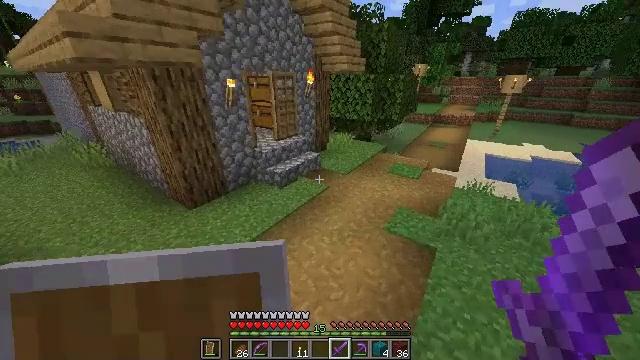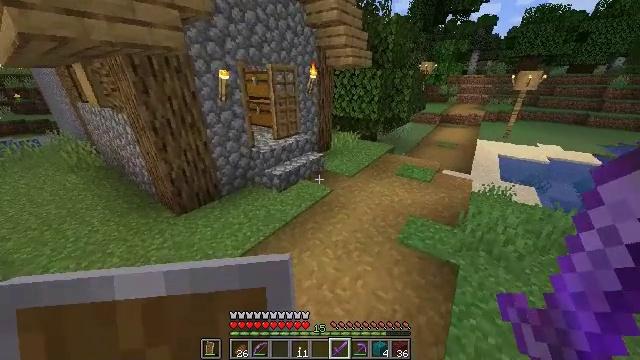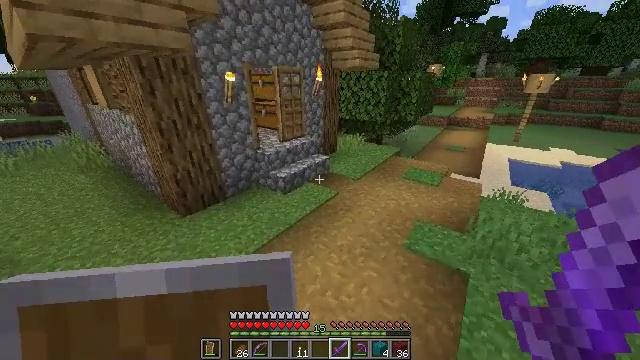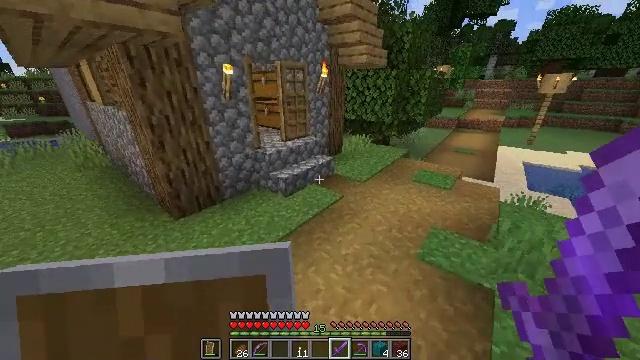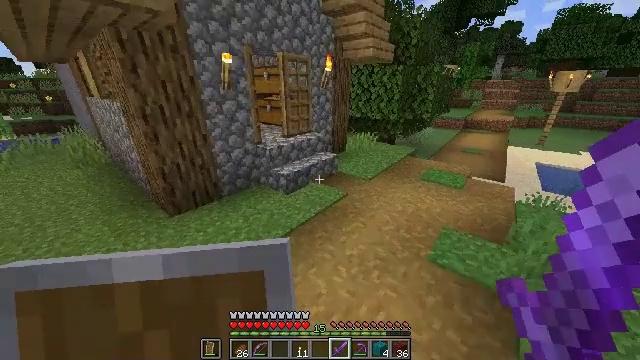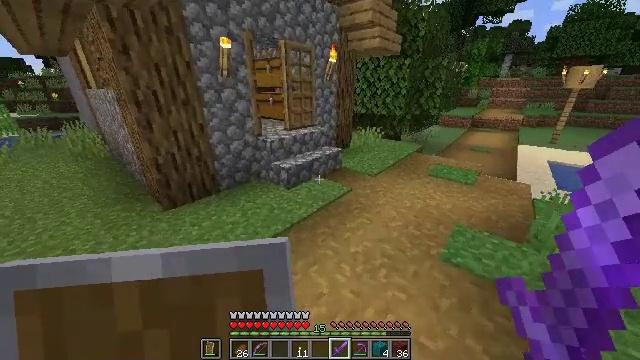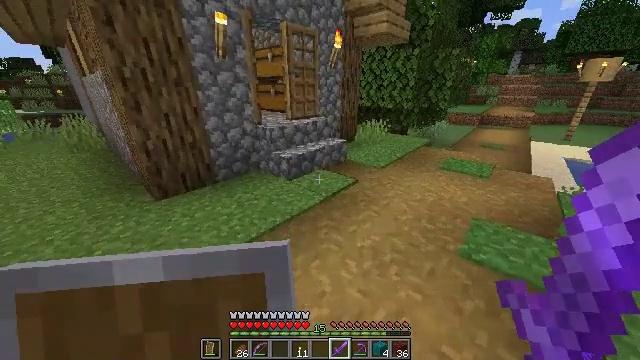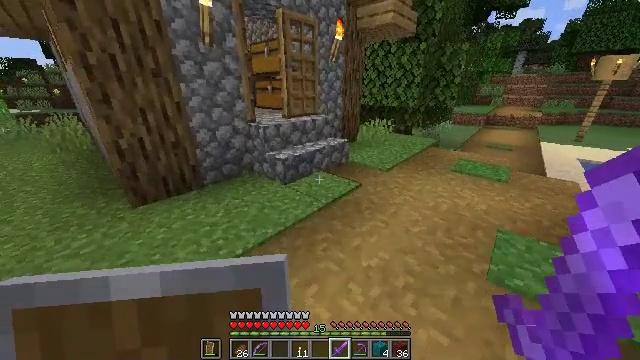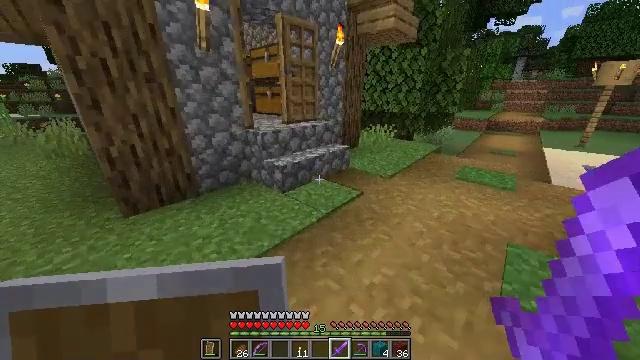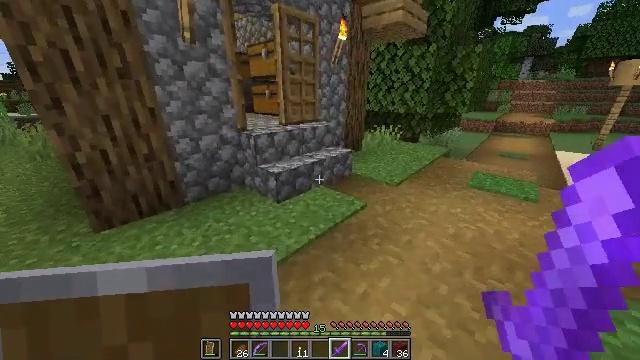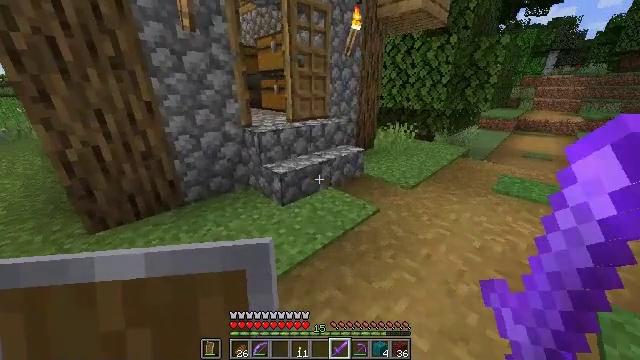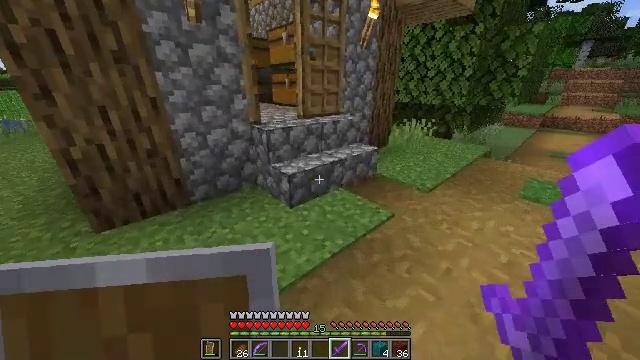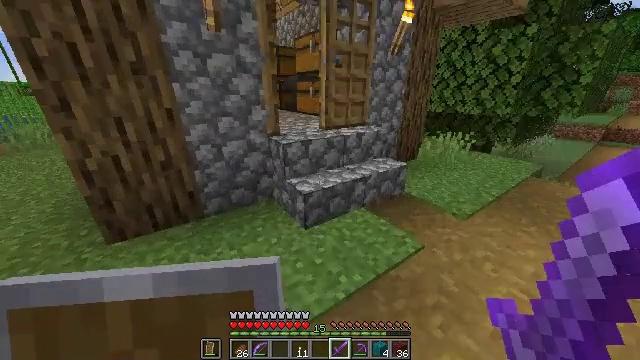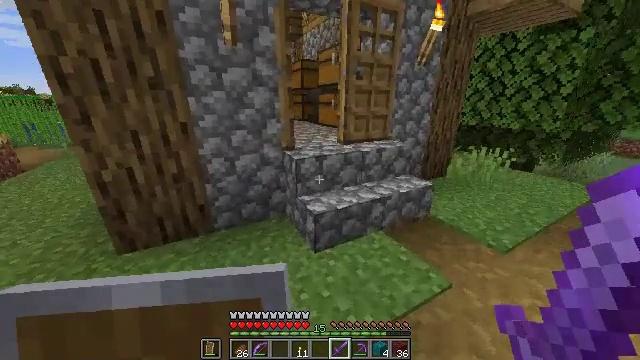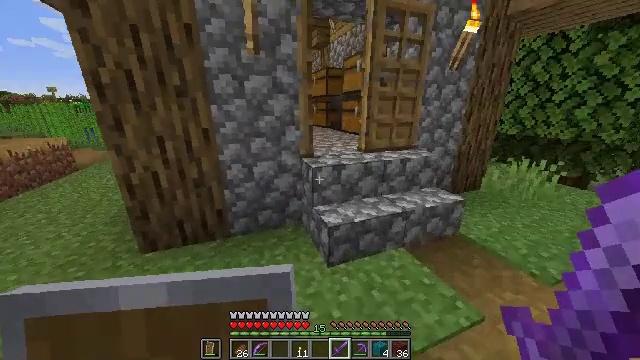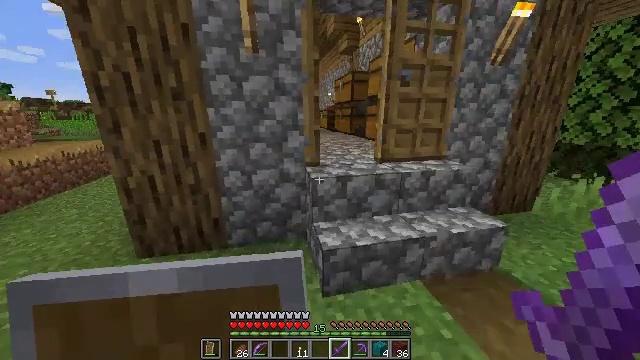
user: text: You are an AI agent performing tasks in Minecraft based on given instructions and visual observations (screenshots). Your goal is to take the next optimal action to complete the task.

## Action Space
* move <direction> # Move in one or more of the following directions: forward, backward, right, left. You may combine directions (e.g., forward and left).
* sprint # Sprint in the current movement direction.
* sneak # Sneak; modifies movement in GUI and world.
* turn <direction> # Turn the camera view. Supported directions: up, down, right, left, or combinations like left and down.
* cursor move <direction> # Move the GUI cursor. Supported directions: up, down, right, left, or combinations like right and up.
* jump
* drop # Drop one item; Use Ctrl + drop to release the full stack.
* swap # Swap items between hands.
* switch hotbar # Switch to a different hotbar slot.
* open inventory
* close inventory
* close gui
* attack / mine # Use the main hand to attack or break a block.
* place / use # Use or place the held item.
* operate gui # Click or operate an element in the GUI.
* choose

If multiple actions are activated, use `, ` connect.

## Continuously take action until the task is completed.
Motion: motion action
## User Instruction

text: Get an ender eye by combining ender pearl and blaze powder in the crafting table.
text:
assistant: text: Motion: move forward
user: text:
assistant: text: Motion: move forward, turn left
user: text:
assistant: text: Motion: move forward, turn left
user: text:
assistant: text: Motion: move forward, turn left
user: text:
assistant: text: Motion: move forward, turn left
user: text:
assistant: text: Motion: move forward, turn left
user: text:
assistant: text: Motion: move forward
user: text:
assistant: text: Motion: move forward, turn up
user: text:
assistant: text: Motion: move forward
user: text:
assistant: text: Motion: move forward, turn left
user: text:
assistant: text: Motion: move forward, turn left and down
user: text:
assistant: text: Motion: move forward and move right, turn left and up
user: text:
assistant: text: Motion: move forward and move right, turn left and up
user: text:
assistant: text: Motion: move forward and move right, turn left and up
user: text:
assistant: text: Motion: move forward and move right, turn left and up
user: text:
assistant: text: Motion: move forward, turn left
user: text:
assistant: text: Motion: move forward, turn left
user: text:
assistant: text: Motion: move forward, turn left
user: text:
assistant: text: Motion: move forward, turn left
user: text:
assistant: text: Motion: move forward
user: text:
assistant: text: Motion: move forward
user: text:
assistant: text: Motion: move forward
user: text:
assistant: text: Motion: move forward
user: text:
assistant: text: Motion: move forward
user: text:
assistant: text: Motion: move forward and move right
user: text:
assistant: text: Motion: move forward and move right, turn left
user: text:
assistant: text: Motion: move forward and move right, turn left
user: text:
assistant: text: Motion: move forward and move right, turn left
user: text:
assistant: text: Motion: move forward, turn left
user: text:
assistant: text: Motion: move forward, turn left